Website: macys
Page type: cross-sells
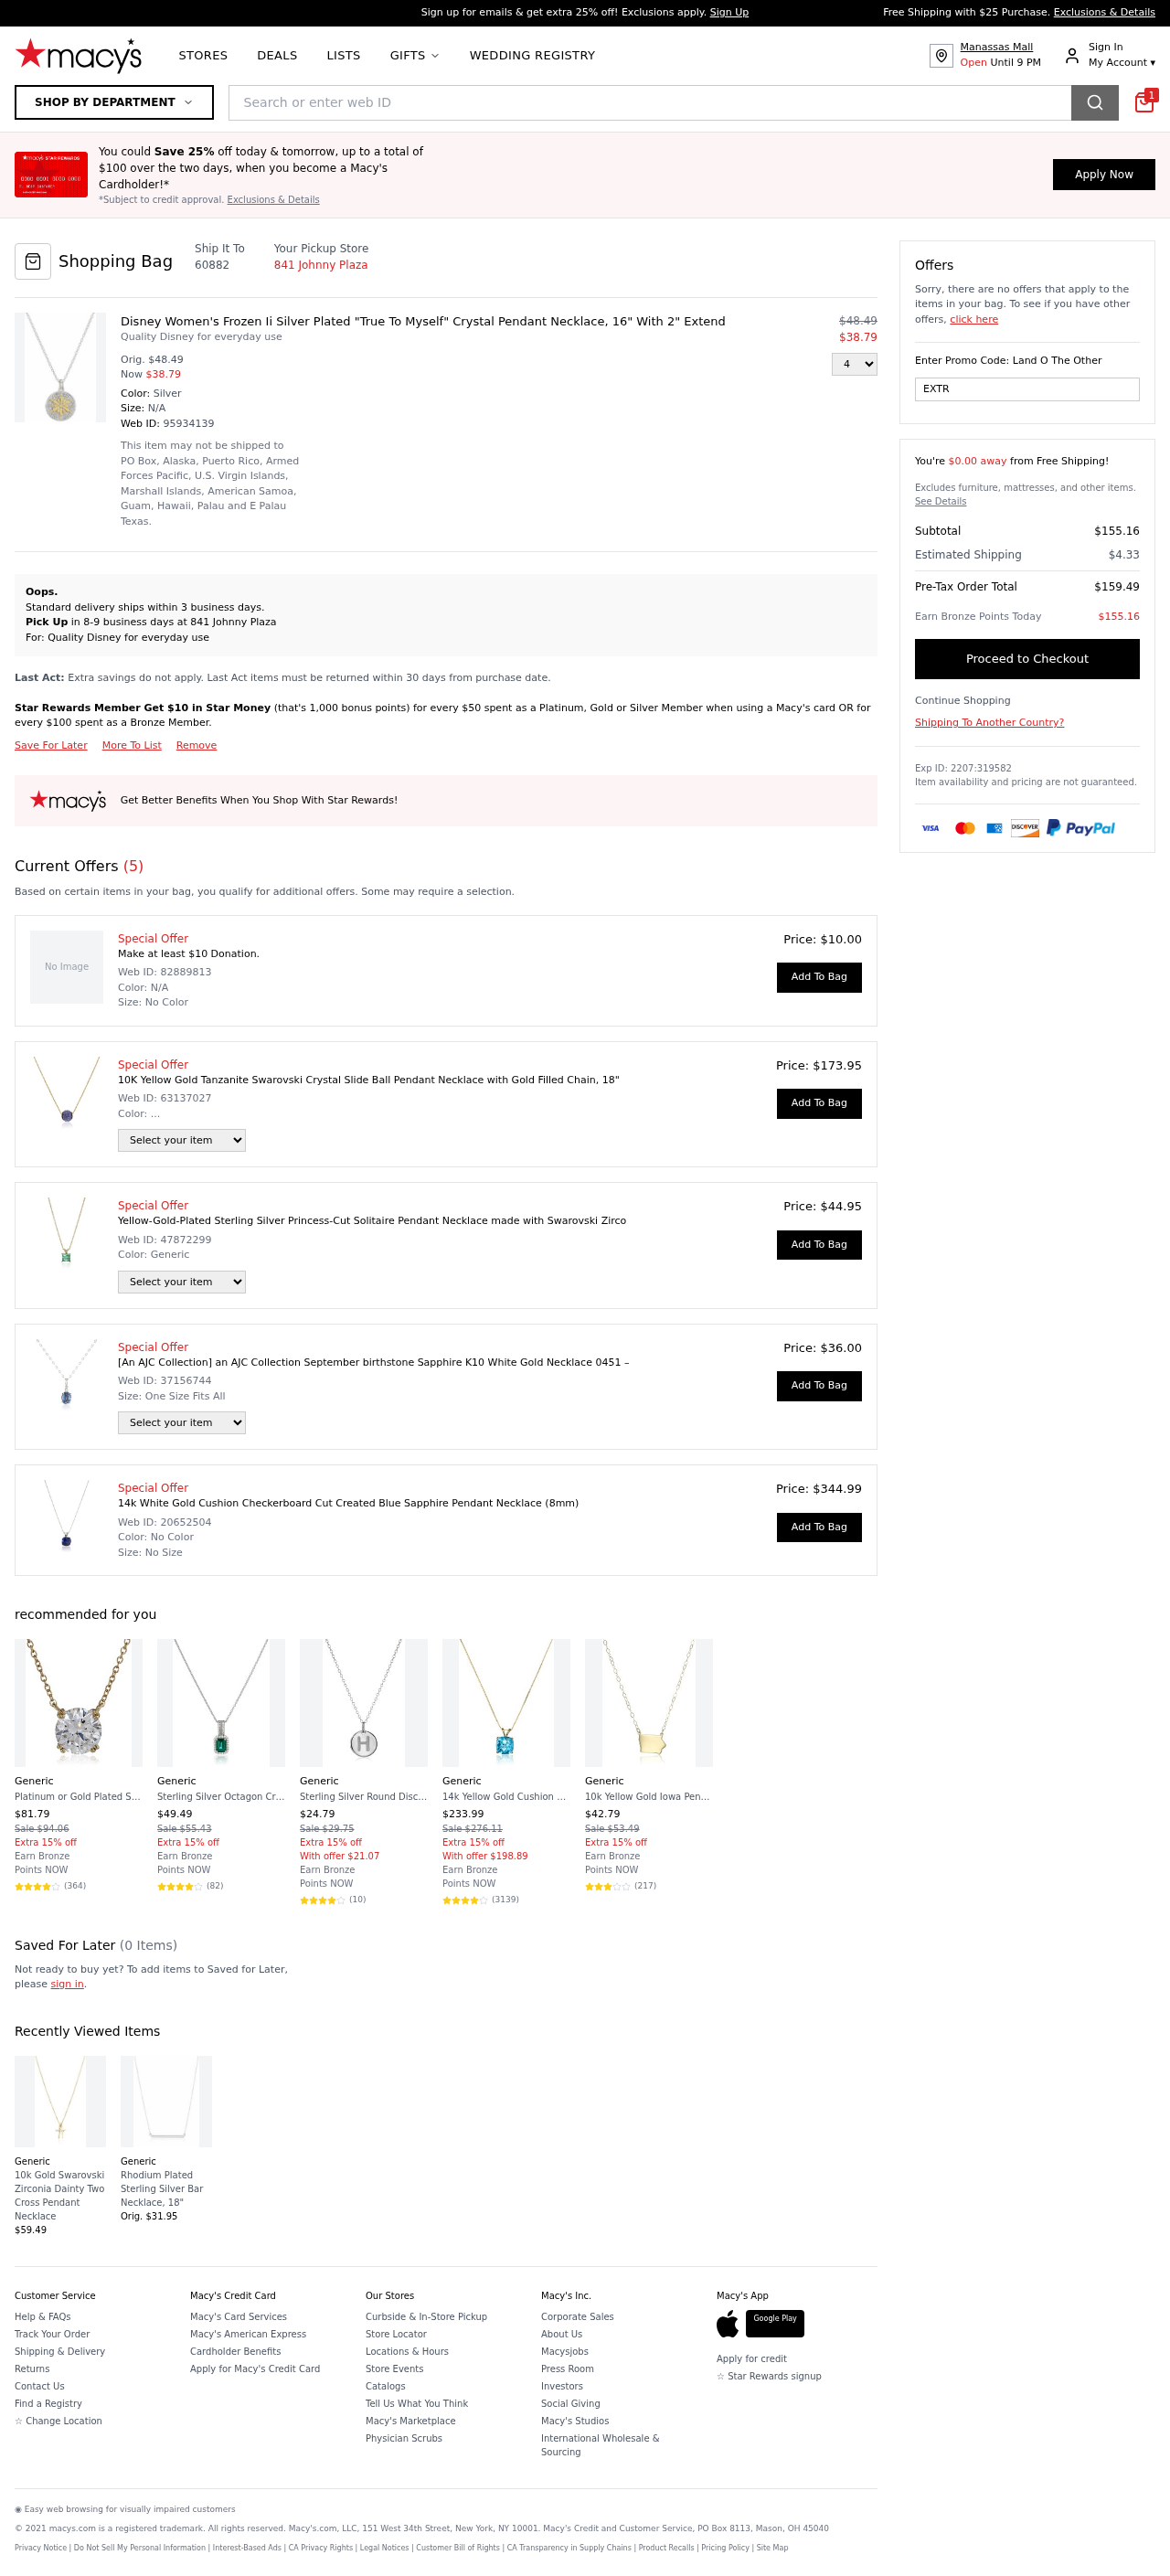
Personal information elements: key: PII_LOCATION1_STREET
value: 841 Johnny Plaza
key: PII_POSTCODE
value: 60882
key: PII_PROMO_CODE
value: EXTRA87
Product elements: key: PRODUCT10_BRAND
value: Generic
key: PRODUCT10_NAME
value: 10k Yellow Gold Iowa Pendant Necklace, 16"+2" Extender
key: PRODUCT10_NUM_RATINGS
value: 217
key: PRODUCT10_PRICE
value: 42.79
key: PRODUCT10_RATING
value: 3.8
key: PRODUCT11_BRAND
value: Generic
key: PRODUCT11_NAME
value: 10k Gold Swarovski Zirconia Dainty Two Cross Pendant Necklace
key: PRODUCT11_PRICE
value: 59.49
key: PRODUCT12_BRAND
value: Generic
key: PRODUCT12_NAME
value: Rhodium Plated Sterling Silver Bar Necklace, 18"
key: PRODUCT12_PRICE
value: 31.95
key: PRODUCT1_DESC
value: Quality Disney for everyday use
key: PRODUCT1_NAME
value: Disney Women's Frozen Ii Silver Plated "True To Myself" Crystal Pendant Necklace, 16" With 2" Extend
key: PRODUCT1_PRICE
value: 38.79
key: PRODUCT1_QUANTITY
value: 4
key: PRODUCT2_NAME
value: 10K Yellow Gold Tanzanite Swarovski Crystal Slide Ball Pendant Necklace with Gold Filled Chain, 18"
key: PRODUCT2_PRICE
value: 173.95
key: PRODUCT3_NAME
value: Yellow-Gold-Plated Sterling Silver Princess-Cut Solitaire Pendant Necklace made with Swarovski Zirco
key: PRODUCT3_PRICE
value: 44.95
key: PRODUCT4_NAME
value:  [An AJC Collection] an AJC Collection September birthstone Sapphire K10 White Gold Necklace 0451 – 
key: PRODUCT4_PRICE
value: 36
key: PRODUCT5_NAME
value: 14k White Gold Cushion Checkerboard Cut Created Blue Sapphire Pendant Necklace (8mm)
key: PRODUCT5_PRICE
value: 344.99
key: PRODUCT6_BRAND
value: Generic
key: PRODUCT6_NAME
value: Platinum or Gold Plated Sterling Silver Swarovski Zirconia Round Solitaire Pendant Necklace
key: PRODUCT6_NUM_RATINGS
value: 364
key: PRODUCT6_PRICE
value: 81.79
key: PRODUCT6_RATING
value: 4.2
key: PRODUCT7_BRAND
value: Generic
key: PRODUCT7_NAME
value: Sterling Silver Octagon Created Emerald and Round Created White Sapphire Pendant Necklace
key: PRODUCT7_NUM_RATINGS
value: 82
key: PRODUCT7_PRICE
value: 49.49
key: PRODUCT7_RATING
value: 4.5
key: PRODUCT8_BRAND
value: Generic
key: PRODUCT8_NAME
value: Sterling Silver Round Disc Initial"H" Pendant Necklace, 18.64"
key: PRODUCT8_NUM_RATINGS
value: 10
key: PRODUCT8_PRICE
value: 24.79
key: PRODUCT8_RATING
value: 4.2
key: PRODUCT9_BRAND
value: Generic
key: PRODUCT9_NAME
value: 14k Yellow Gold Cushion Checkerboard Swiss Blue Topaz Pendant Necklace (8mm)
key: PRODUCT9_NUM_RATINGS
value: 3139
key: PRODUCT9_PRICE
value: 233.99
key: PRODUCT9_RATING
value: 4.7
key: PRODUCT1_ORIGINAL_PRICE
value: $48.49
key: PRODUCT6_ORIGINAL_PRICE
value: Sale $94.06
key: PRODUCT7_ORIGINAL_PRICE
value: Sale $55.43
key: PRODUCT8_ORIGINAL_PRICE
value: Sale $29.75
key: PRODUCT9_ORIGINAL_PRICE
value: Sale $276.11
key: PRODUCT10_ORIGINAL_PRICE
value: Sale $53.49
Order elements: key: ORDER_ID
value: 95934139
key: ORDER_NUM_OFFERS
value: (5)
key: ORDER_FREE_SHIPPING_THRESHOLD
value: $0.00 away
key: ORDER_SUBTOTAL
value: $155.16
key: ORDER_SHIPPING_COST
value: $4.33
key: ORDER_TOTAL
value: $159.49
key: ORDER_POINTS_EARNED
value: $155.16
Search elements: key: HEADER_SEARCH
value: Search or enter web ID
Other elements: key: SAVED_NUM_ITEMS
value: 0